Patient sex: M
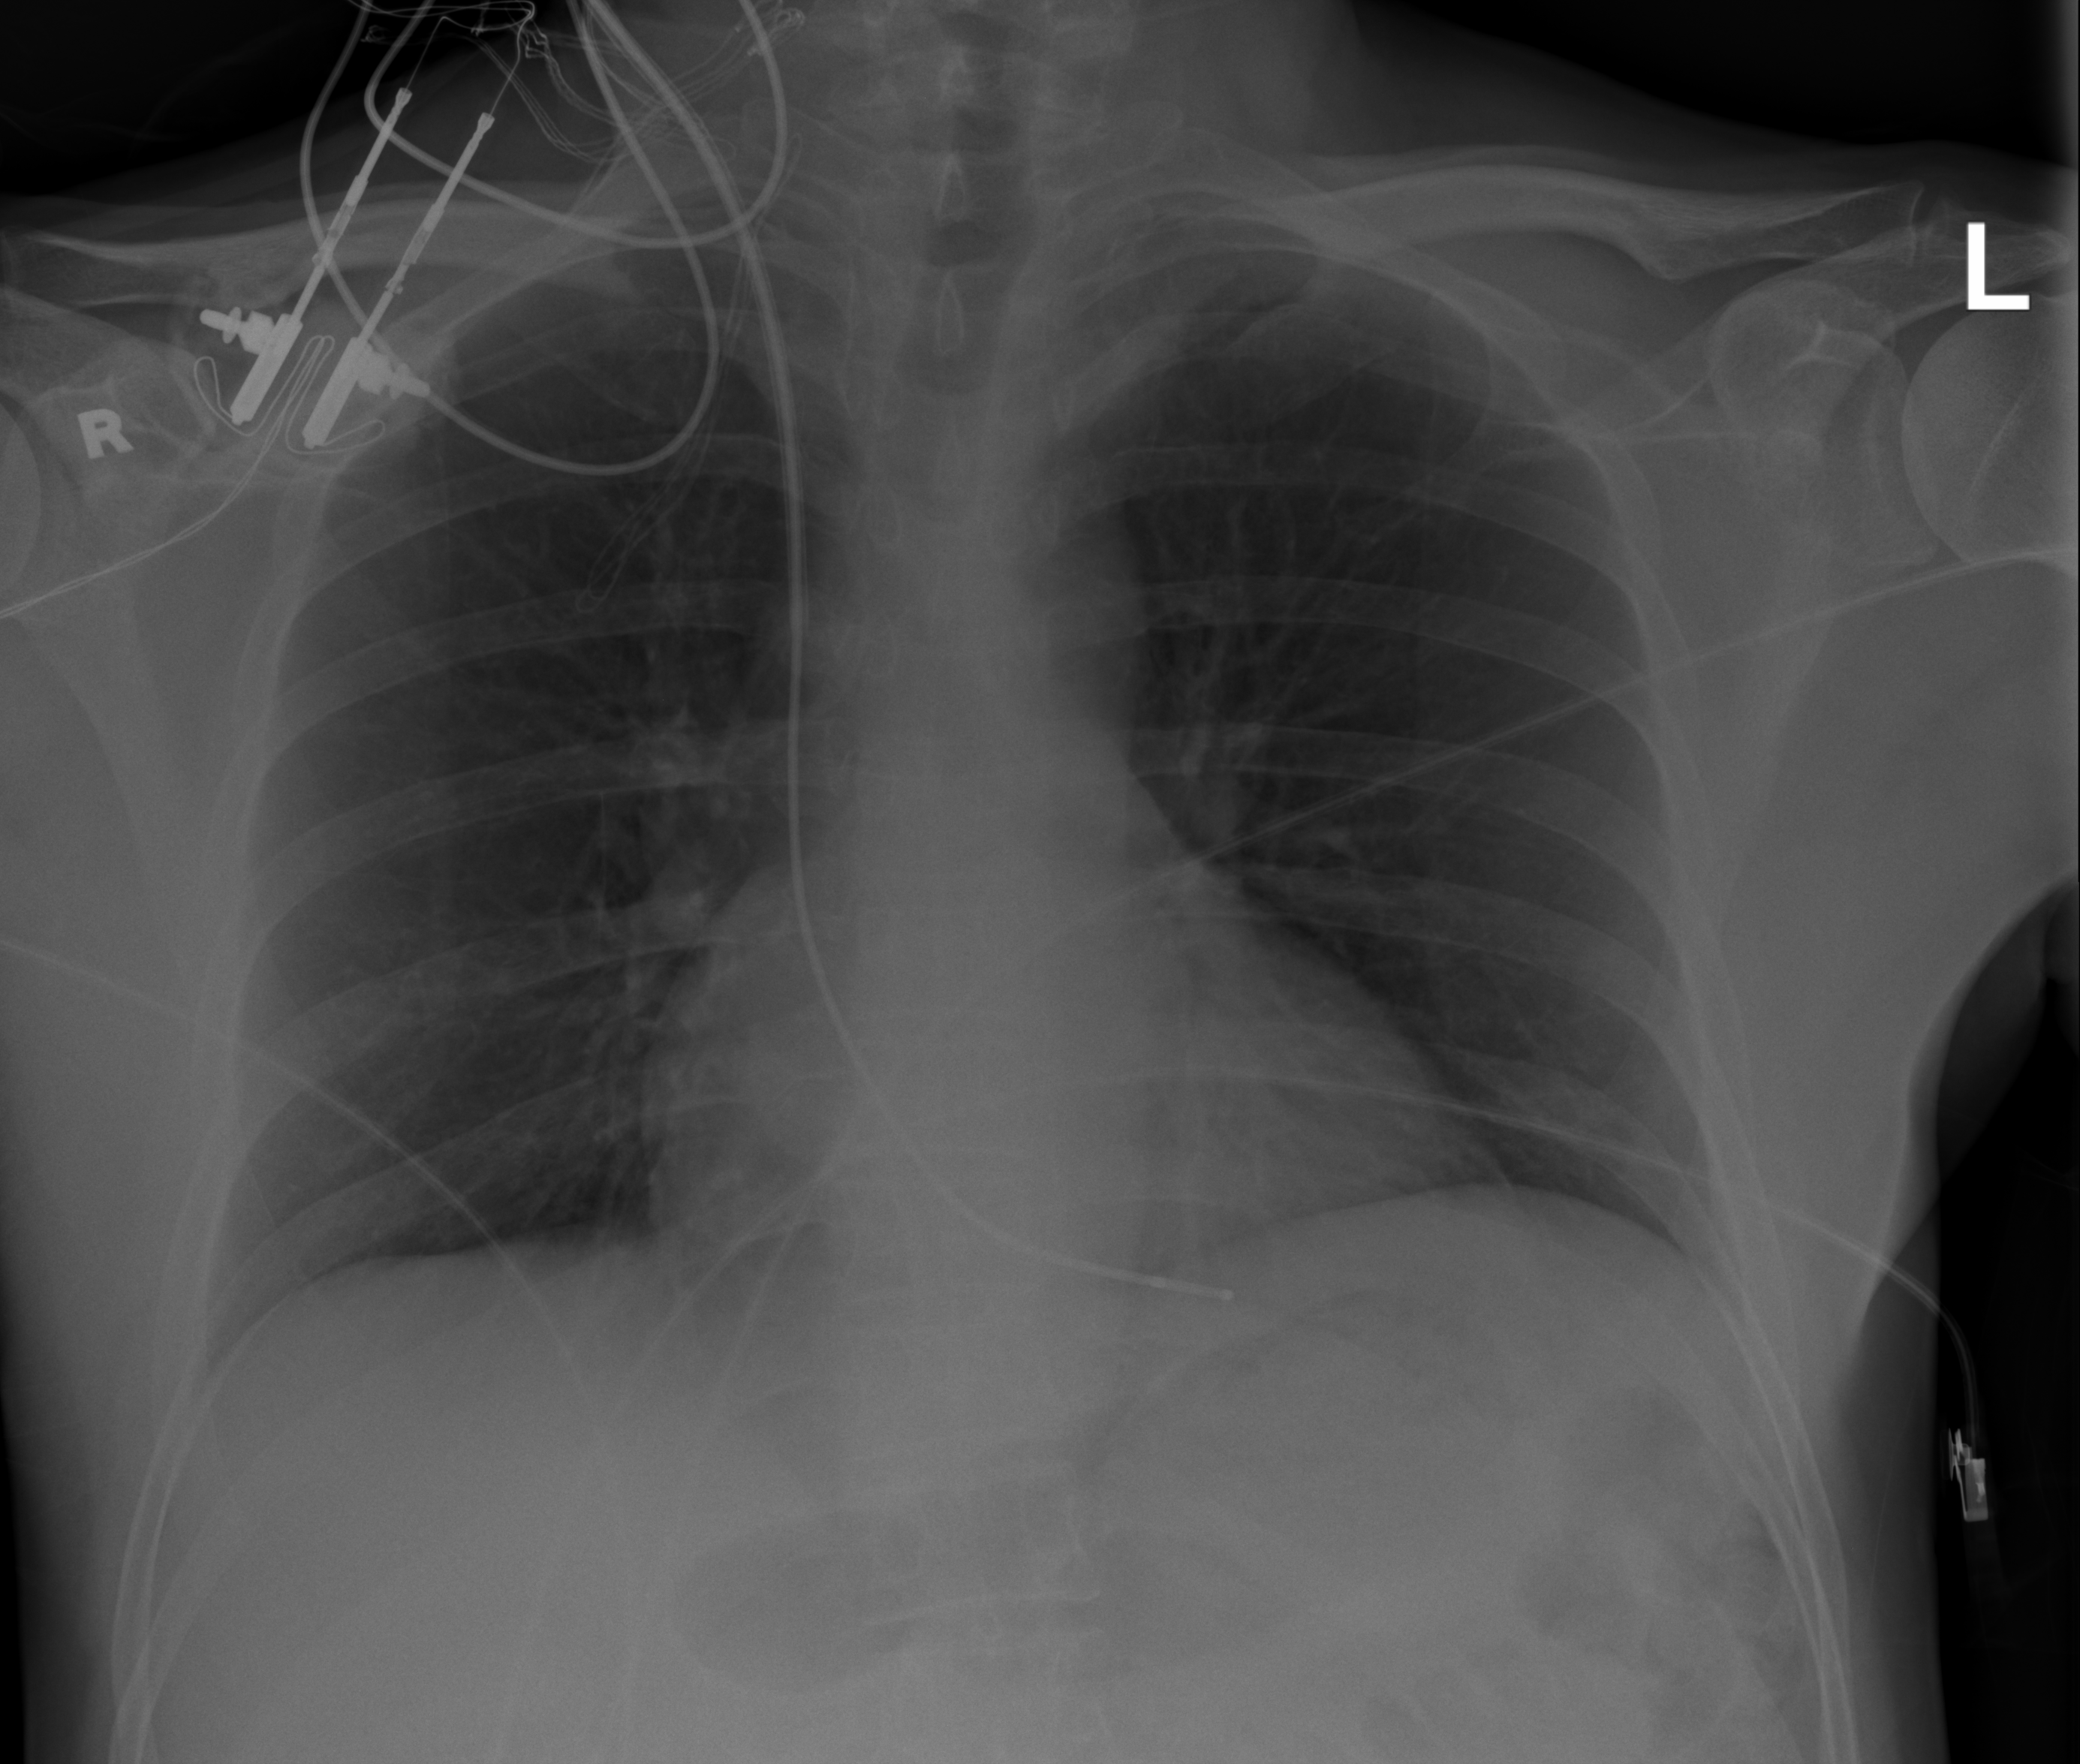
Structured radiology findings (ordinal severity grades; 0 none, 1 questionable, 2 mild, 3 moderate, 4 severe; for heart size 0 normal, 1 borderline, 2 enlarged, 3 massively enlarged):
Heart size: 2
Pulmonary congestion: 0
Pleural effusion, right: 0
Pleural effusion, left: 0
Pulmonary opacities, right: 0
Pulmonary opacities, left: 0
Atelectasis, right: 0
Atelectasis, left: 0